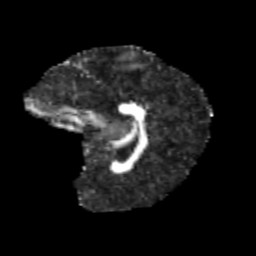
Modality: FA
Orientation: sagittal
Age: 10
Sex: female
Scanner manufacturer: siemens
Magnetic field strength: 3 T
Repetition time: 3.8 s
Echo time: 0.07 s